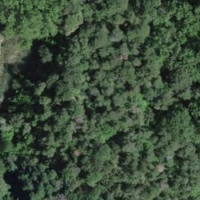
EUNIS habitat code: 44
Species observed at this site:
Clematis vitalba